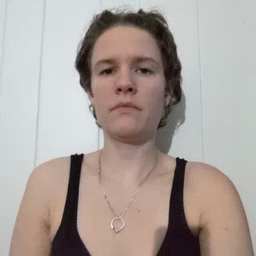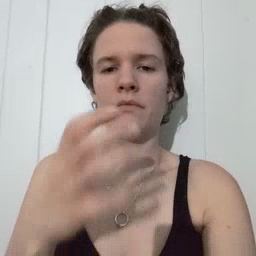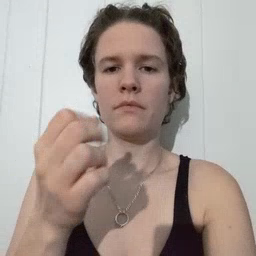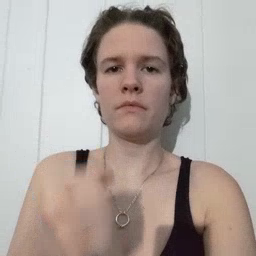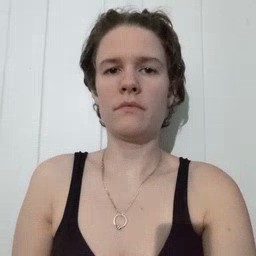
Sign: milk